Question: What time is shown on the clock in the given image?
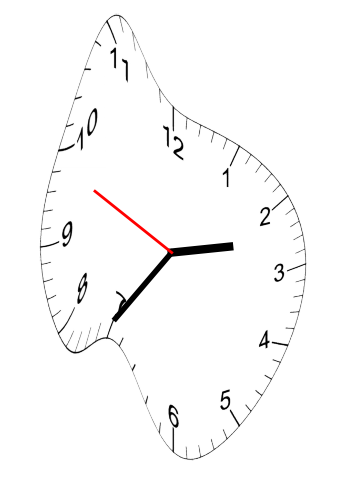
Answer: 02:35:49